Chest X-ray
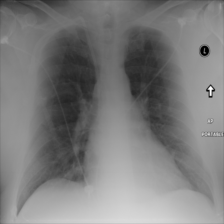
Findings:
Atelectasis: negative
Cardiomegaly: negative
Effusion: negative
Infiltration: negative
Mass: negative
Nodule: negative
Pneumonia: negative
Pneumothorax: negative
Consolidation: negative
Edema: negative
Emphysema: negative
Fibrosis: negative
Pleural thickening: negative
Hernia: negative